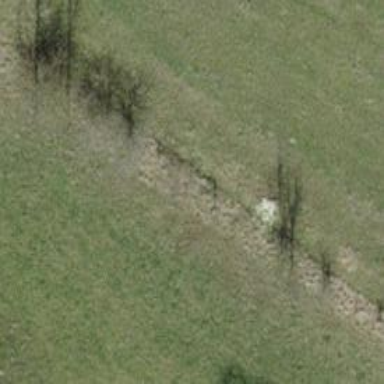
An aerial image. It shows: Hedge barrier.